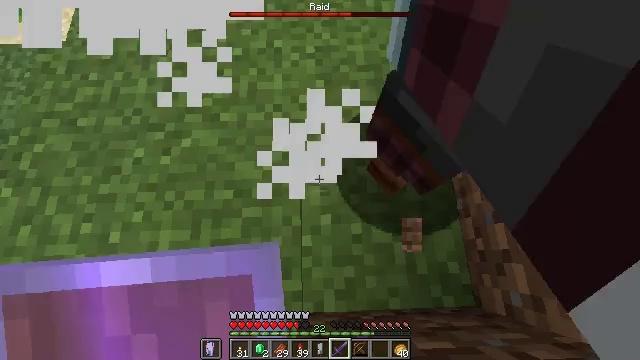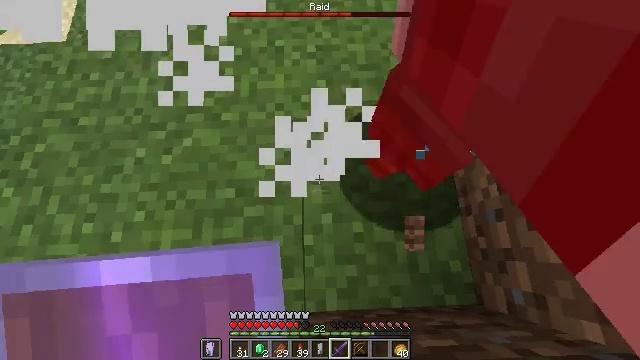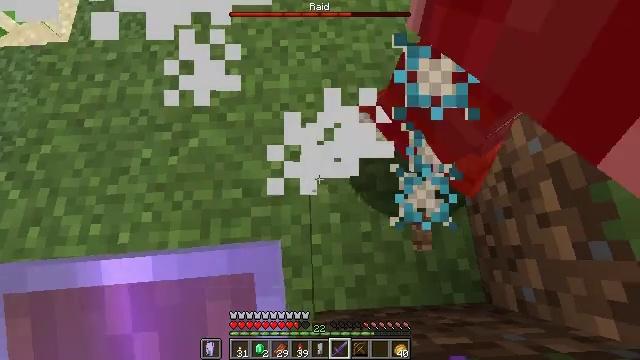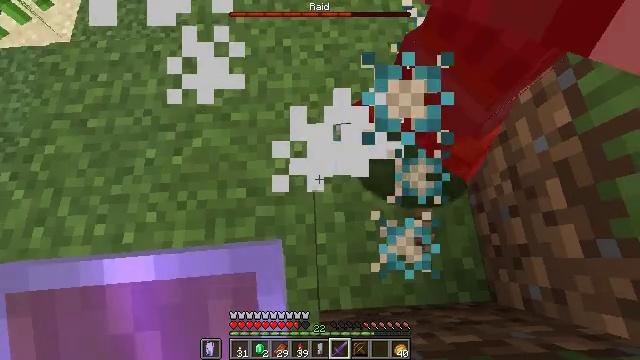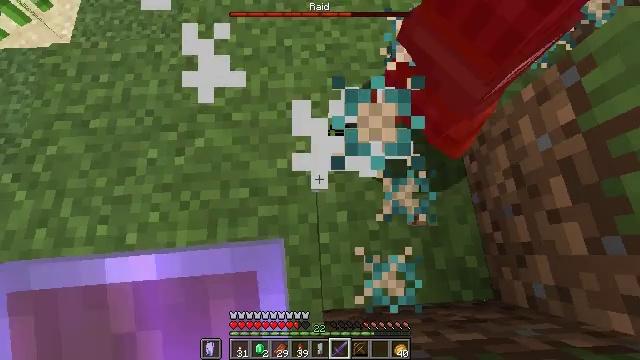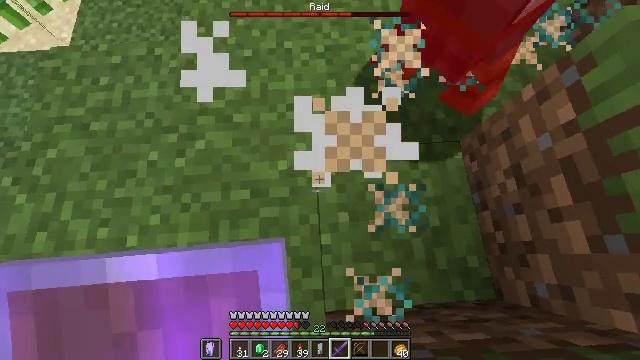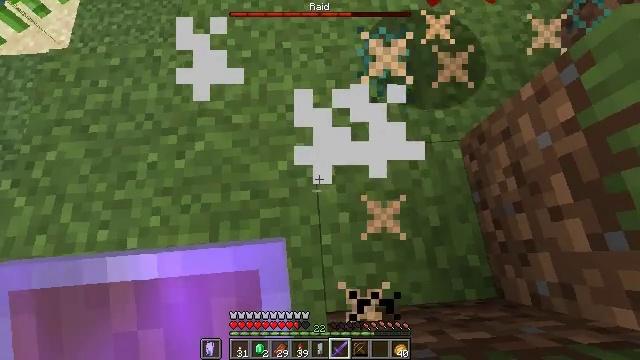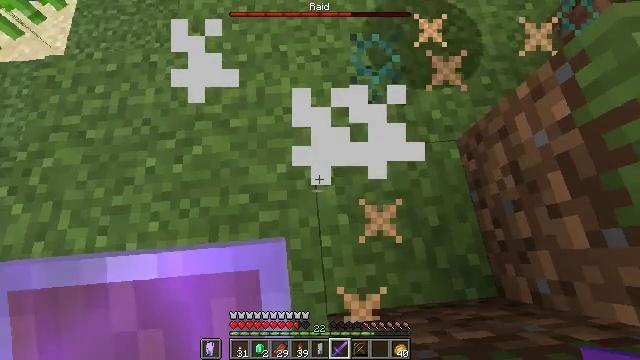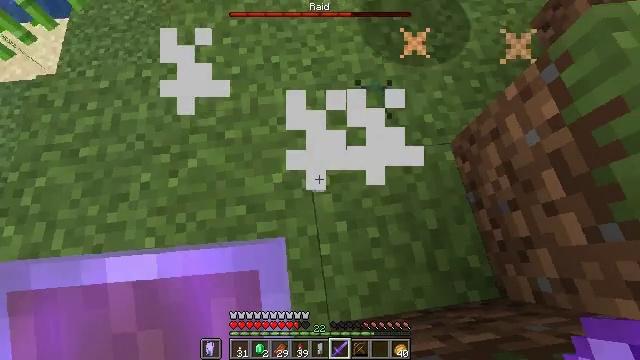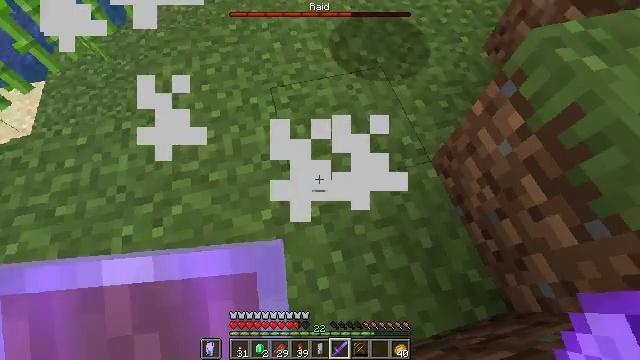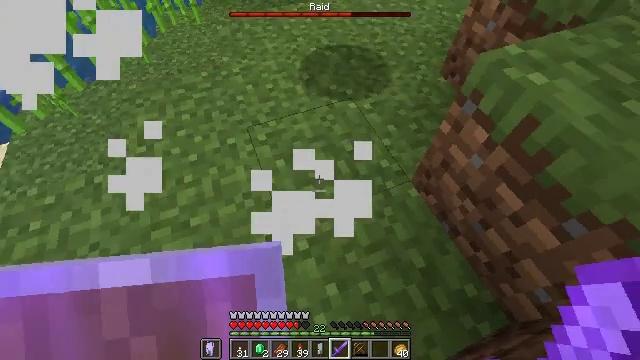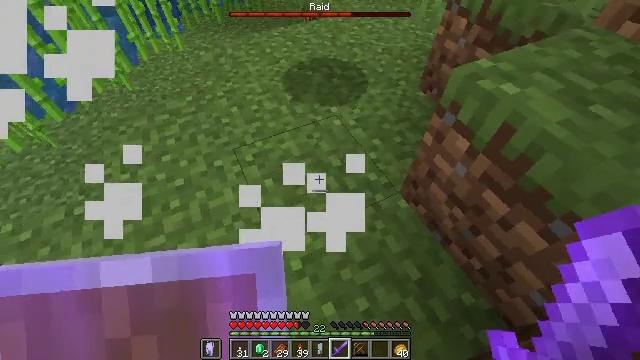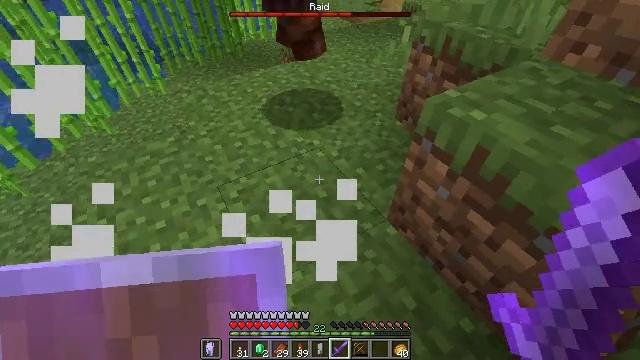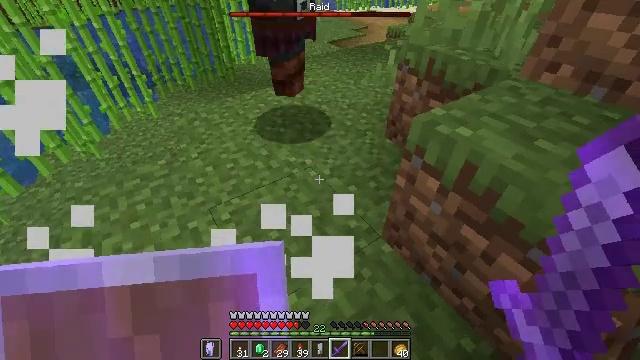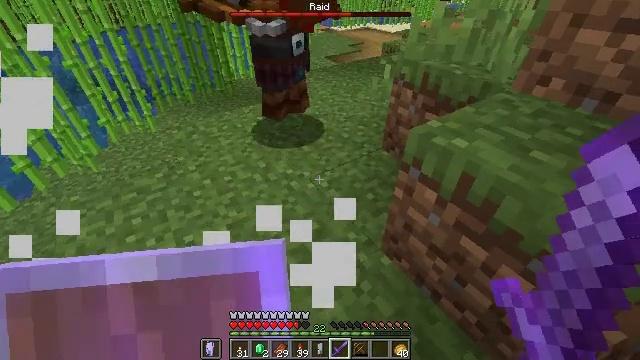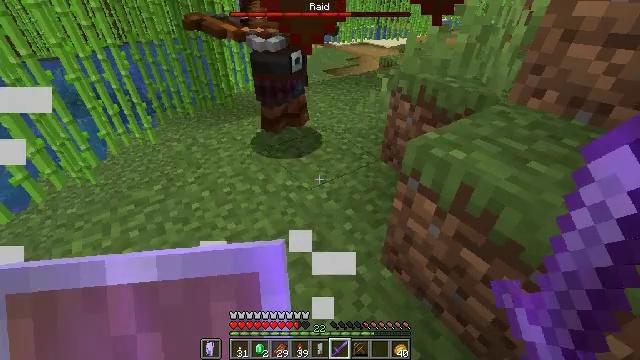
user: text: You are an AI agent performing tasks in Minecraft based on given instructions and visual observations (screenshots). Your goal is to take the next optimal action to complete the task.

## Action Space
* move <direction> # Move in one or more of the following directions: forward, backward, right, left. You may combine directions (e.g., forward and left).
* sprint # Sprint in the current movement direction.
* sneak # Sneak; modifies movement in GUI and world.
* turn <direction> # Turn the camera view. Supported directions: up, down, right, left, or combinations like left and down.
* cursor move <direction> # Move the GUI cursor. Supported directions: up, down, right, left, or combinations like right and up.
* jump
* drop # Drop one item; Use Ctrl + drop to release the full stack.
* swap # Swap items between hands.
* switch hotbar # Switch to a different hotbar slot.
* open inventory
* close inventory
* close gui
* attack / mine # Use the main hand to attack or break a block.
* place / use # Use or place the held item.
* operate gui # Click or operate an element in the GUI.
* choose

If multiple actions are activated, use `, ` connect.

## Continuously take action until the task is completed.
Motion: motion action
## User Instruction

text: Kill a pillager.
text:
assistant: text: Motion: no_op
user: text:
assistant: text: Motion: no_op
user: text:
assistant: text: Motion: no_op
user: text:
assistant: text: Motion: no_op
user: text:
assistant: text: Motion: no_op
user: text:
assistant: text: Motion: no_op
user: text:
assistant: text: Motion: turn right
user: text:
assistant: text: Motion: turn right and up
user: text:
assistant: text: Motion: turn right and up
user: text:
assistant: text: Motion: turn right and up
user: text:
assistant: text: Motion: turn right and up
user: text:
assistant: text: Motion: turn right and up
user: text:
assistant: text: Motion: turn right and up
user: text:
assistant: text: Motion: turn up
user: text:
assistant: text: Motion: turn up
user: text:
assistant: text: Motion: no_op
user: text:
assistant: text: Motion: no_op
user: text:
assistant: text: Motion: no_op
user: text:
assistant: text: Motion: move forward
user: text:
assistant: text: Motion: move forward, turn left
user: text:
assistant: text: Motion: move forward, turn left
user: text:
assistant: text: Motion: move forward
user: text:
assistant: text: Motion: move forward, jump
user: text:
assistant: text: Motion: move forward, jump
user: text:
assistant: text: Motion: move forward, jump
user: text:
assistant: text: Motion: move forward, jump
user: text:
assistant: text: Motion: move forward, jump
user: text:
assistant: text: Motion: move forward, jump
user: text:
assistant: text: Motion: move forward, jump
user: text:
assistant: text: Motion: move forward, turn left and down